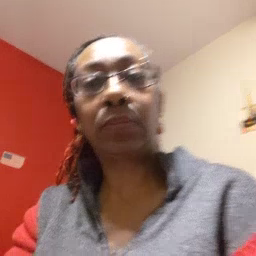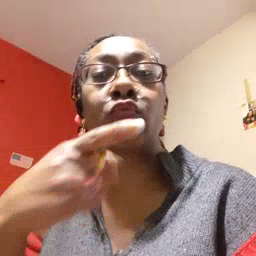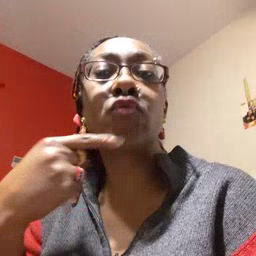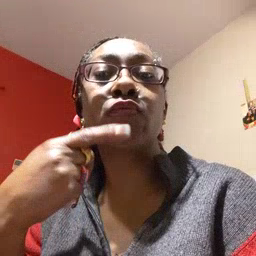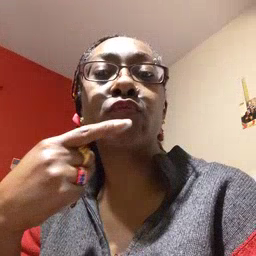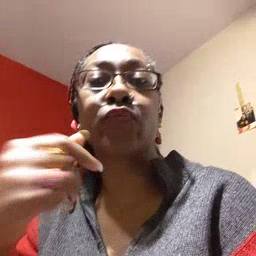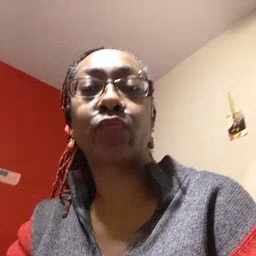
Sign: red